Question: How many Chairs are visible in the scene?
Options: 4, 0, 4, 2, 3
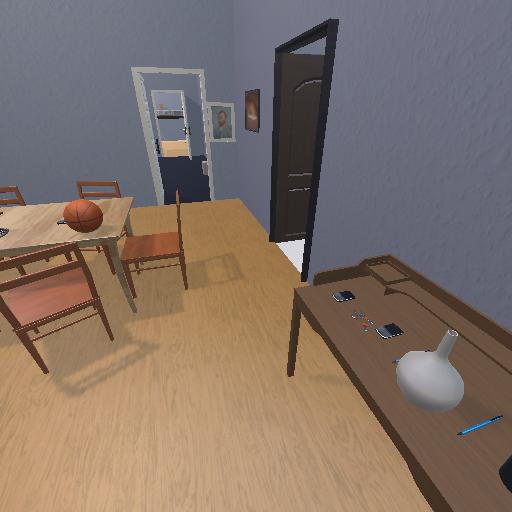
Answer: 4